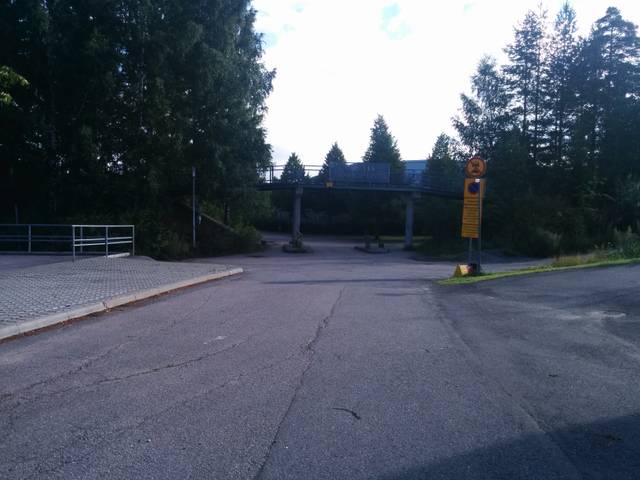
Region: Finland
Coordinates: 60.409, 25.091